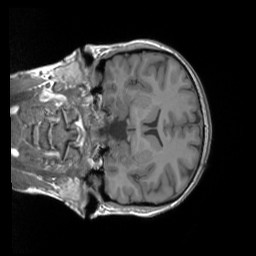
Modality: T1w
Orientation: coronal
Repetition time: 2 s
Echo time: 0.00252 s